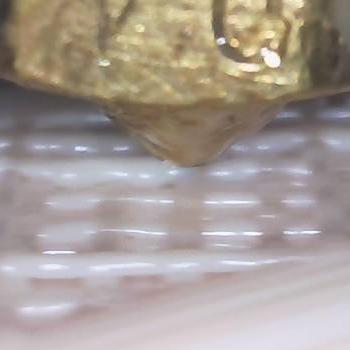
Flow rate: 188%